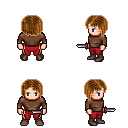
a pixel art fantasy rpg character, male body template, human, light skin, brown long-sleeve shirt, red pants, brown pageboy hairstyle, maroon shoes, dagger, four views (front, back, left, right), 2x2 character sprite sheet, small pixel art, hard edges, no anti-aliasing